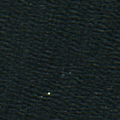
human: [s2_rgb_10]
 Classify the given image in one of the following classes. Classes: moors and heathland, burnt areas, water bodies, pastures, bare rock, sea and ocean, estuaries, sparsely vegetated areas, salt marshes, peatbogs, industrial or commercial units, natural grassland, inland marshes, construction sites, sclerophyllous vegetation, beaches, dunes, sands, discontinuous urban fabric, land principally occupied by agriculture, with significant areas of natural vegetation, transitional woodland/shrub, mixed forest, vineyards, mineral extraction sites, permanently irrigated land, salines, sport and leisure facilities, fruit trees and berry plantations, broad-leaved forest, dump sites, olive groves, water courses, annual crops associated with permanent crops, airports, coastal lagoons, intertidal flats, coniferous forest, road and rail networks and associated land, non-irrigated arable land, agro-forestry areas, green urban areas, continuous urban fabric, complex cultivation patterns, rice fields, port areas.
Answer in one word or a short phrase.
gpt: sea and ocean